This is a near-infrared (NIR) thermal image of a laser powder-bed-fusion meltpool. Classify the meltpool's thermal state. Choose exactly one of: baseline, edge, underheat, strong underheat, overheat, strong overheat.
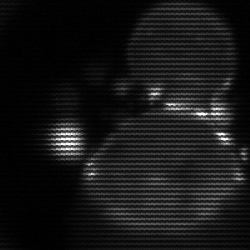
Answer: edge